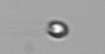
Label: nanoplankton_mix